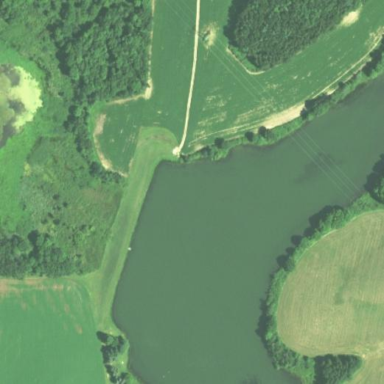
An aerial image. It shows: Serene lake surrounded by nature.